Field crop: maize
Growth stage: 1
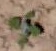
Species: chenopodium